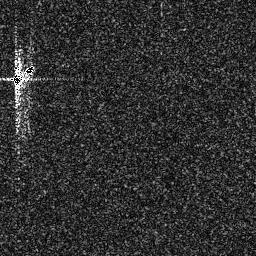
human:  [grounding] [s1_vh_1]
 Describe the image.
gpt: In the satellite image, there is  <ref>1 medium ship </ref> <box>[[3, 23, 14, 33, 0]]</box> located at top left.